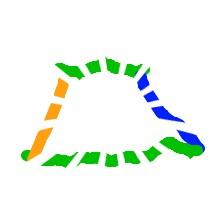
Shape: trapezoid